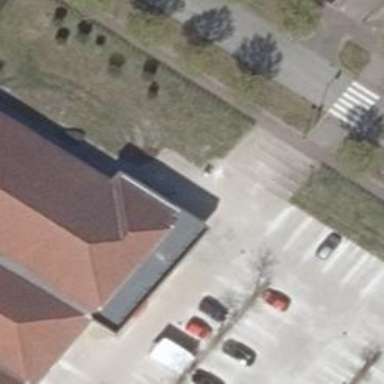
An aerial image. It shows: Parking aisle designated as service road.